Question: I am looking for a way to handle different type of data in one column of a Matlab 'uitable'.
Usually 'uitable' is used to set whole columns to the same data type, such as 'logical' (gives a checkboxes), 'char' (gives left-aligned text), 'numeric' (gives right-aligned number) or a 1xn-cell-array (gives pop-up menus with different choices).
It is set using the 'columnformat' property of 'uitable', e.g.
'''
columnformat = {'numeric', 'logical', {'Fixed' 'Adjustable'}}; % 3 columns
'''
You can find an example <URL>.
I am looking for a way to set the format for single cells to realize something like this:

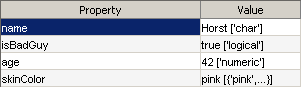
Answer: Matlab's uitable is a crippled version of an underlying JIDE table.
It is possible to get to the underlying java (see <URL>, but that requires a lot of work. Yair Altman's undocumented matlab site is a good starting place for understanding the java side of matlab.
It sounds like you want something like a property editor, as opposed to a generic UI table -- i.e. properties listed in first column, property value editable in second column. There are a few "off the shelf" versions in the file exchange, which use JIDE:
See <URL> for mostly functional examples. The second example is easier to use -- you simply provide a class or struct, and it creates the proper field entry format. The first one offers more choices -- like color boxes, drop downs, etc, but requires you to be more involved in specifying how things behave.